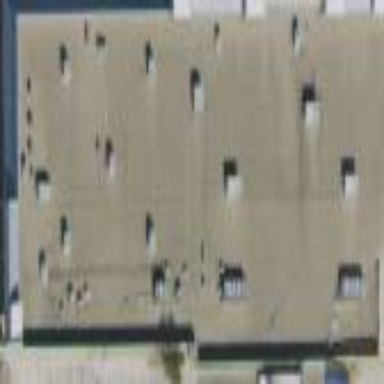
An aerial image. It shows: Flat-roofed retail building.